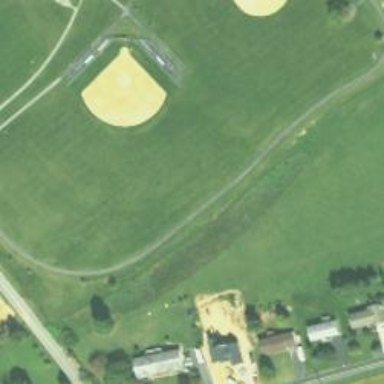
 suitable for sports and leisure activities."